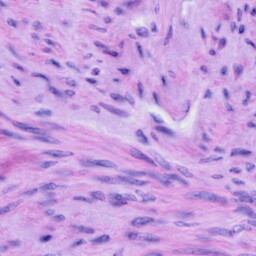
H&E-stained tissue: Cervix